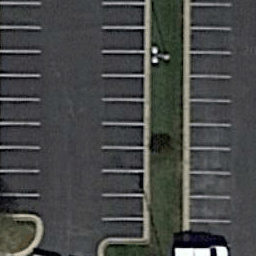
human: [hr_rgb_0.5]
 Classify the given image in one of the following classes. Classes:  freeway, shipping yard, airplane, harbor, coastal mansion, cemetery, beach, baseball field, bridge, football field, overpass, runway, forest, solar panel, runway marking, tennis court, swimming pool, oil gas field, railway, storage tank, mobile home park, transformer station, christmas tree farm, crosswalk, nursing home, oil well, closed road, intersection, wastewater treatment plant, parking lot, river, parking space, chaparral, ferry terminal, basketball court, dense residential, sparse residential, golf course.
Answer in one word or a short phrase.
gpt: parking space